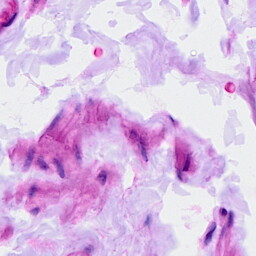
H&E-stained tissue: Ovarian